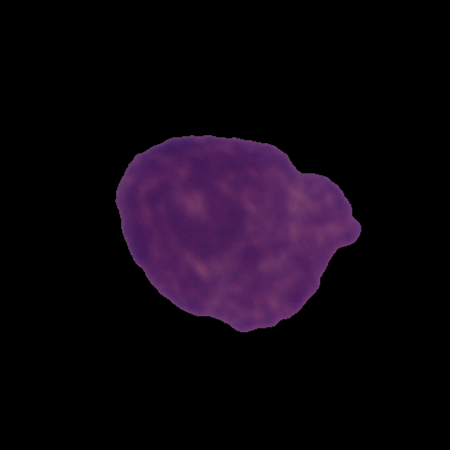
Label: cancer